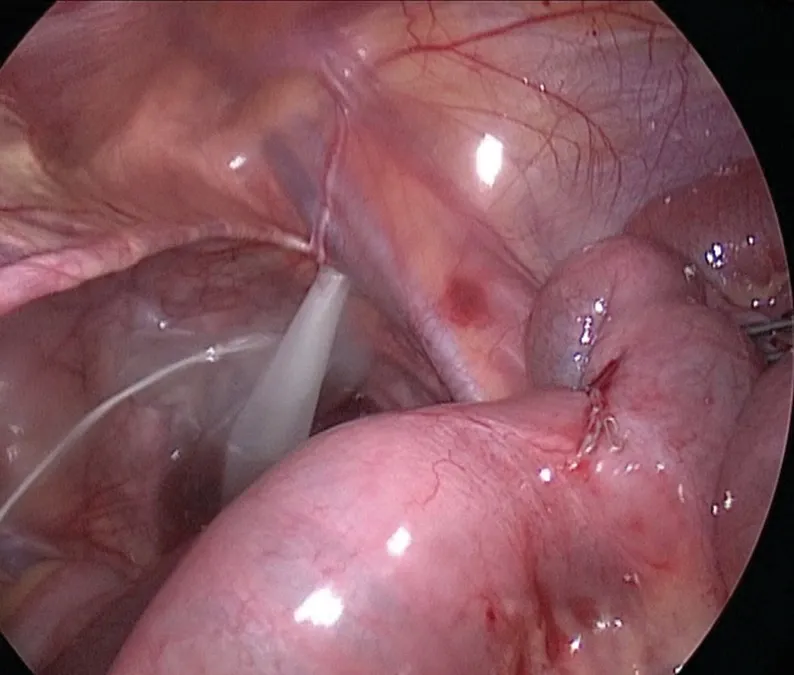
Bowel after MD resection with EndoGia. MD, Meckel's diverticulum.
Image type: endoscopy (airway_endoscopy)